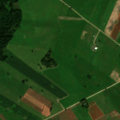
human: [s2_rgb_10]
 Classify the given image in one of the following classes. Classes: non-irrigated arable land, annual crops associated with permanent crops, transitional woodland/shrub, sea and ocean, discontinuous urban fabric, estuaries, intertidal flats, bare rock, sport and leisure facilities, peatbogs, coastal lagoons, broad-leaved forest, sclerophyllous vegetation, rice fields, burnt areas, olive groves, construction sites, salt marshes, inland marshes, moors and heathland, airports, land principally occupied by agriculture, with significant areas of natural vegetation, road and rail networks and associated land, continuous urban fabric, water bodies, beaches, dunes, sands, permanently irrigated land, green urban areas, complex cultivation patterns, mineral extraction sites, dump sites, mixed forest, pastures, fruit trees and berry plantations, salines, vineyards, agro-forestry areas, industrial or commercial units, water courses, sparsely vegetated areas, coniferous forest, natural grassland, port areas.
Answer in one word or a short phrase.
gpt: non-irrigated arable land, pastures, complex cultivation patterns, land principally occupied by agriculture, with significant areas of natural vegetation, mixed forest